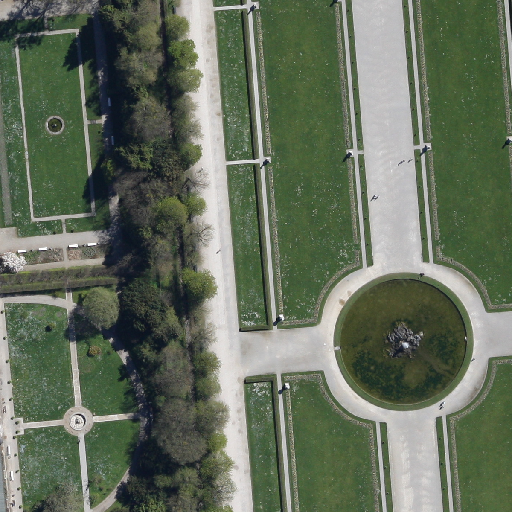
Referring expression: impervious surface